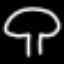
Label: mushroom